Interaction volume radius: 5 \u00c5
Interaction volume height: 15 \u00c5
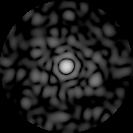
Disorder parameter: 0.7737